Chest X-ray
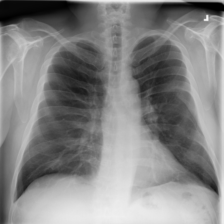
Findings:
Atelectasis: negative
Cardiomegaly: negative
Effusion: negative
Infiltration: positive
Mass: negative
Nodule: negative
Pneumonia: negative
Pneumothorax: negative
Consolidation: negative
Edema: negative
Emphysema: negative
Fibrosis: negative
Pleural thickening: negative
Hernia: negative